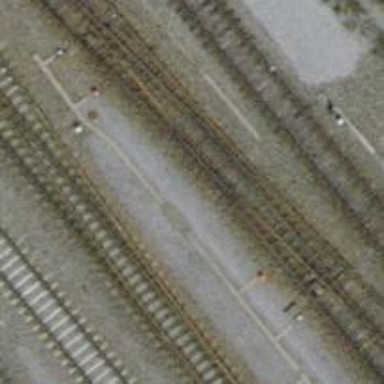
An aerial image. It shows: Railway crossing.